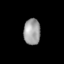
Tissue: lung
Cell type: Epithelial cells
Senescence score: 0.2098
Nuclear area (px): 424
Mean DAPI intensity: 159.483